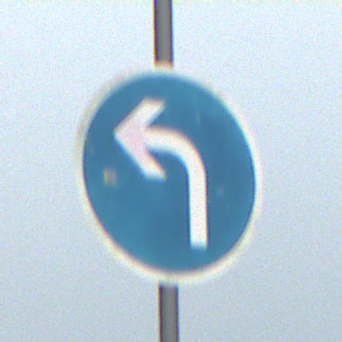
Verkehrszeichen: VorgeschriebeneFahrtrichtungLinks
Umgebung: Roofed, Beach
Tageszeit: Midday
Wetter: Overcast
Licht: Natural
Jahreszeit: NotSpecified
Kontrast: LowContrast